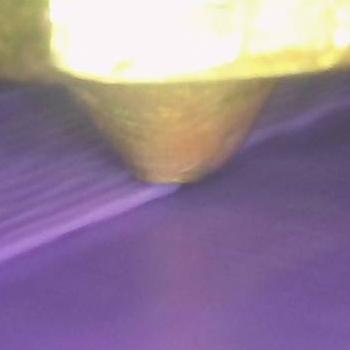
Flow rate: 37%